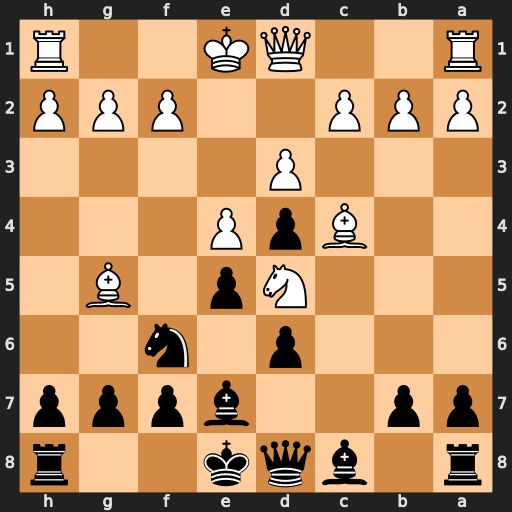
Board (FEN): r1bqk2r/pp2bppp/3p1n2/3Np1B1/2BpP3/3P4/PPP2PPP/R2QK2R
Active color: b
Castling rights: KQkq
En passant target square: -
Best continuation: Nxd5 Bxd5 Bxg5